Question: I took a look at the preference activity that Android use for settings. i'm looking for something like UISwitch as shown in below image, does Android have one like this.
I can see the nearest control on Android preference settings is "list preference"

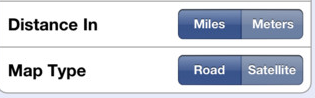
Answer: There is <URL>.
But those have a different default display widget then what you are looking for. However either could be used along with your own drawable resources to create the "switch" type control that you are after.
But by default no the system does not include a widget that serves this function and looks the way you want it to.